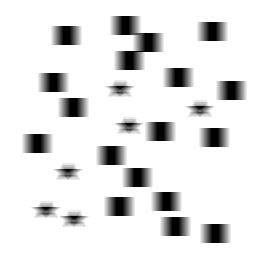
Squares: 18
Triangles: 0
Stars: 6
Total shapes: 24